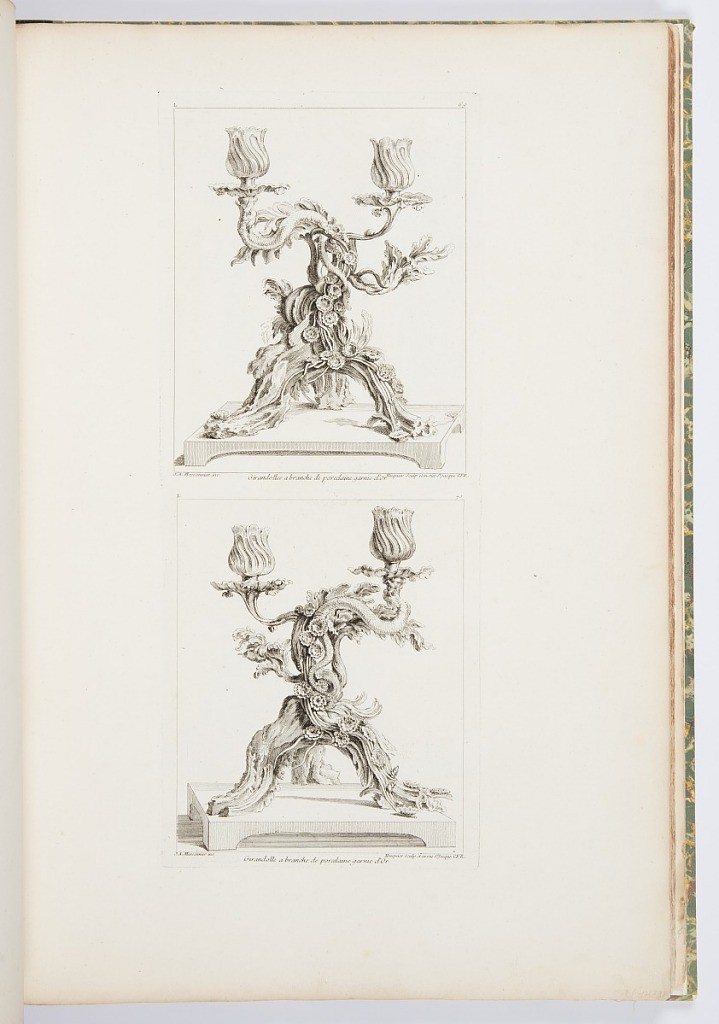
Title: Girandolle à branche de porcelaine garnie d'or (Girandolle with Porcelain Branches Covered in Gold), plate 69, from Oeuvres de Juste-Aurèle Meissonnier (Works by Juste-Aurèle Meissonnier)
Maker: Juste-Aurèle Meissonnier, French, b. Italy, 1695–1750
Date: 1740
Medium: Engraving on white laid paper
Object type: Print
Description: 1921-6-212-29-a: Girandolle (calendabrum) on platform; three entwin...;     1921-6-212-29-b: Girandolle (calendabrum) on platform; three entwin...